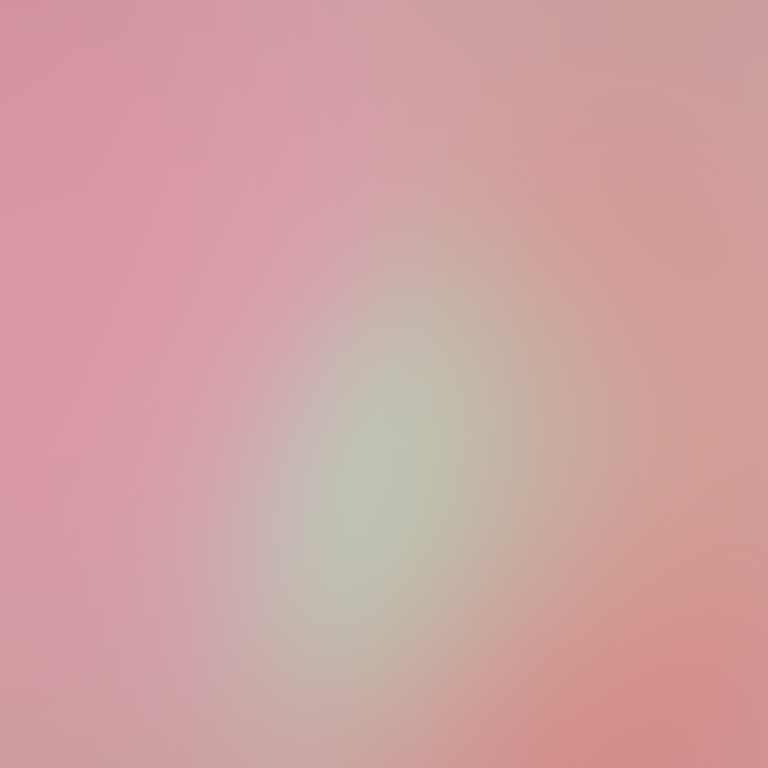
Abstract light effect, smooth blend from soft pink to pale green, calm atmosphere, diffuse glow, no room, no furniture, no objects.